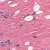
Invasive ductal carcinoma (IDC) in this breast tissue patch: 1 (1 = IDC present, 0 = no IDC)